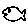
Label: fish